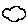
Label: cloud